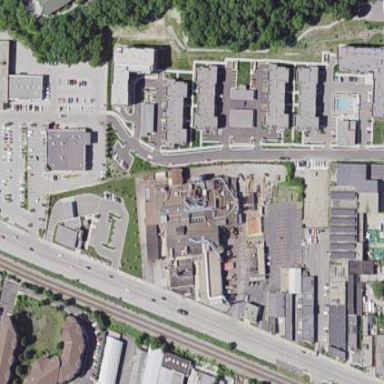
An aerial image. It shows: Industrial building.